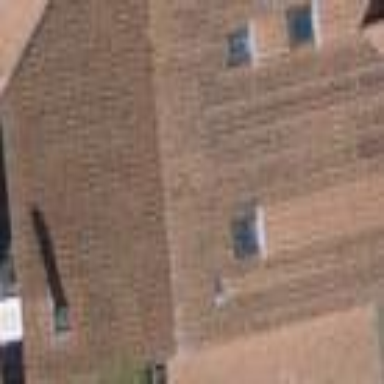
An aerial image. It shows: Building with tile roof.